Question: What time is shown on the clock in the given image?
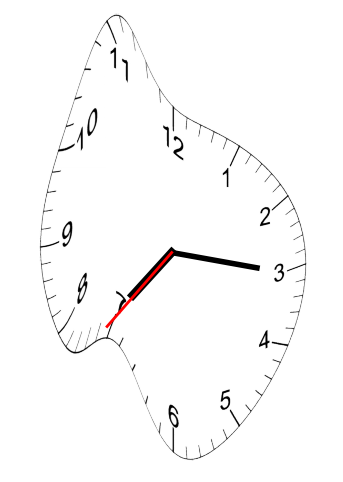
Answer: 07:15:36